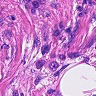
Metastatic tissue present: yes